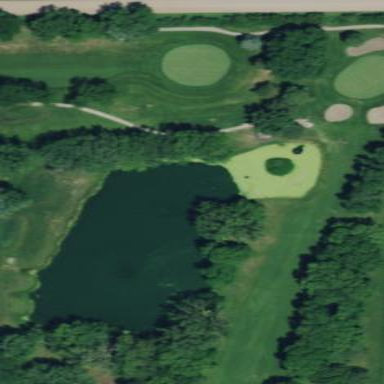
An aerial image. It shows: Water hazard on golf course. The hazard is natural water feature.